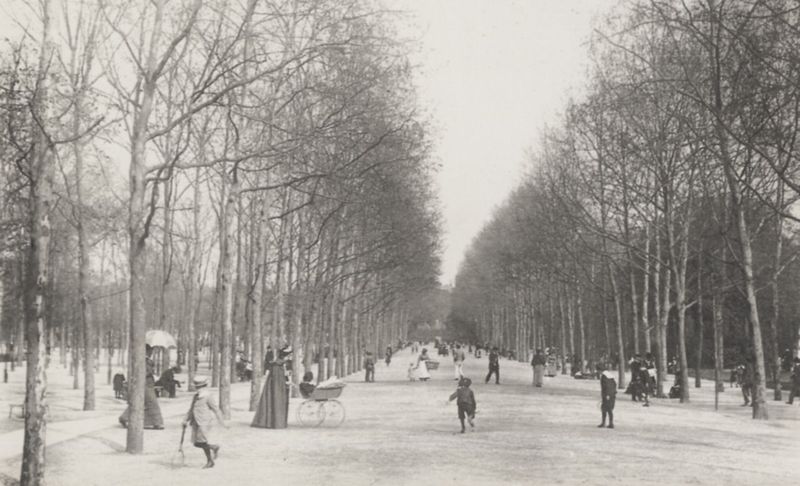
Titel: Jardin du Luxembourg
Künstler: Francois Emile Zola
Schlagwörter: baum, dunkel, himmel, mann, baumstämme, bäume, frauen, landschaft, menschen, äste, frau, fussgänger, grau, hell, hut, hüte, kleid, kleider, kopfbedeckungen, licht, männer, paris, schwarz, strasse, weiss, zeichnung, park, regenschirm, schirm, schnee, sonnenschirm, weg, leute, alt, mütze, mützen, kalt, zweige, gehen, sonne, mantel, kind, mutter, personen, kinder, räder, kopfbedeckung, schürze, sommer, passanten, perspektive, pflaster, röcke, jungen, laufen, allee, kahl, herbst, winter, picknick, spazieren, bank, wagen, promenade, spielen, gerade, korb, frühling, foto, fotografie, spiel, tusche, spaziergang, linie, schwarzweiss, reihe, kinderfrau, flanieren, trüb, bänke, matrosenanzug, sonntag, photo, reihen, karte, schläger, alleen, hellgrau, springen, spaziergänger, kinderwagen, familien, alleebäume, federball, kindermädchen, schlittschuh, eislaufen, ammen, mama, báume, tuilerien, einrad, bois, grau hellgrau, kinderwaagen, retro, spielem, kleideer, sonnenschirn, sonenschirm, bois de boulogne